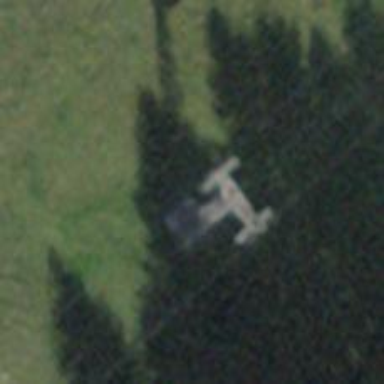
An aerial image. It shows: Pylon used for aerialway.